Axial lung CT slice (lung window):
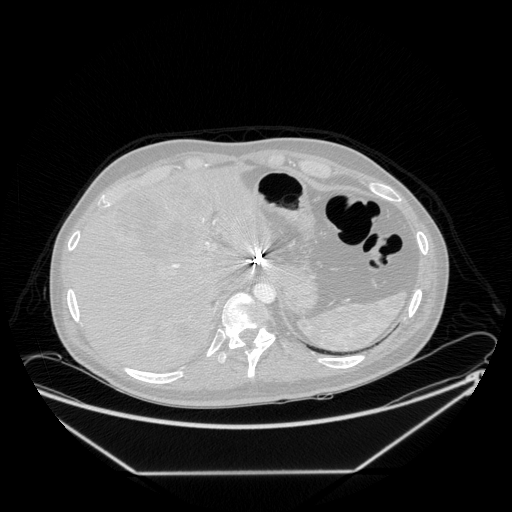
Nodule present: no